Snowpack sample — Rabbit Ears Pass, Jackson County, Colorado, USA (12/17/25, 1:08 PM MST)
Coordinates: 40.387, -106.625
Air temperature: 34 °F
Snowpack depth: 46 cm
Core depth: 10 cm
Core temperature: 30.2 °F
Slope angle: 6°, slope face: 165°
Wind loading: medium
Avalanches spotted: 0
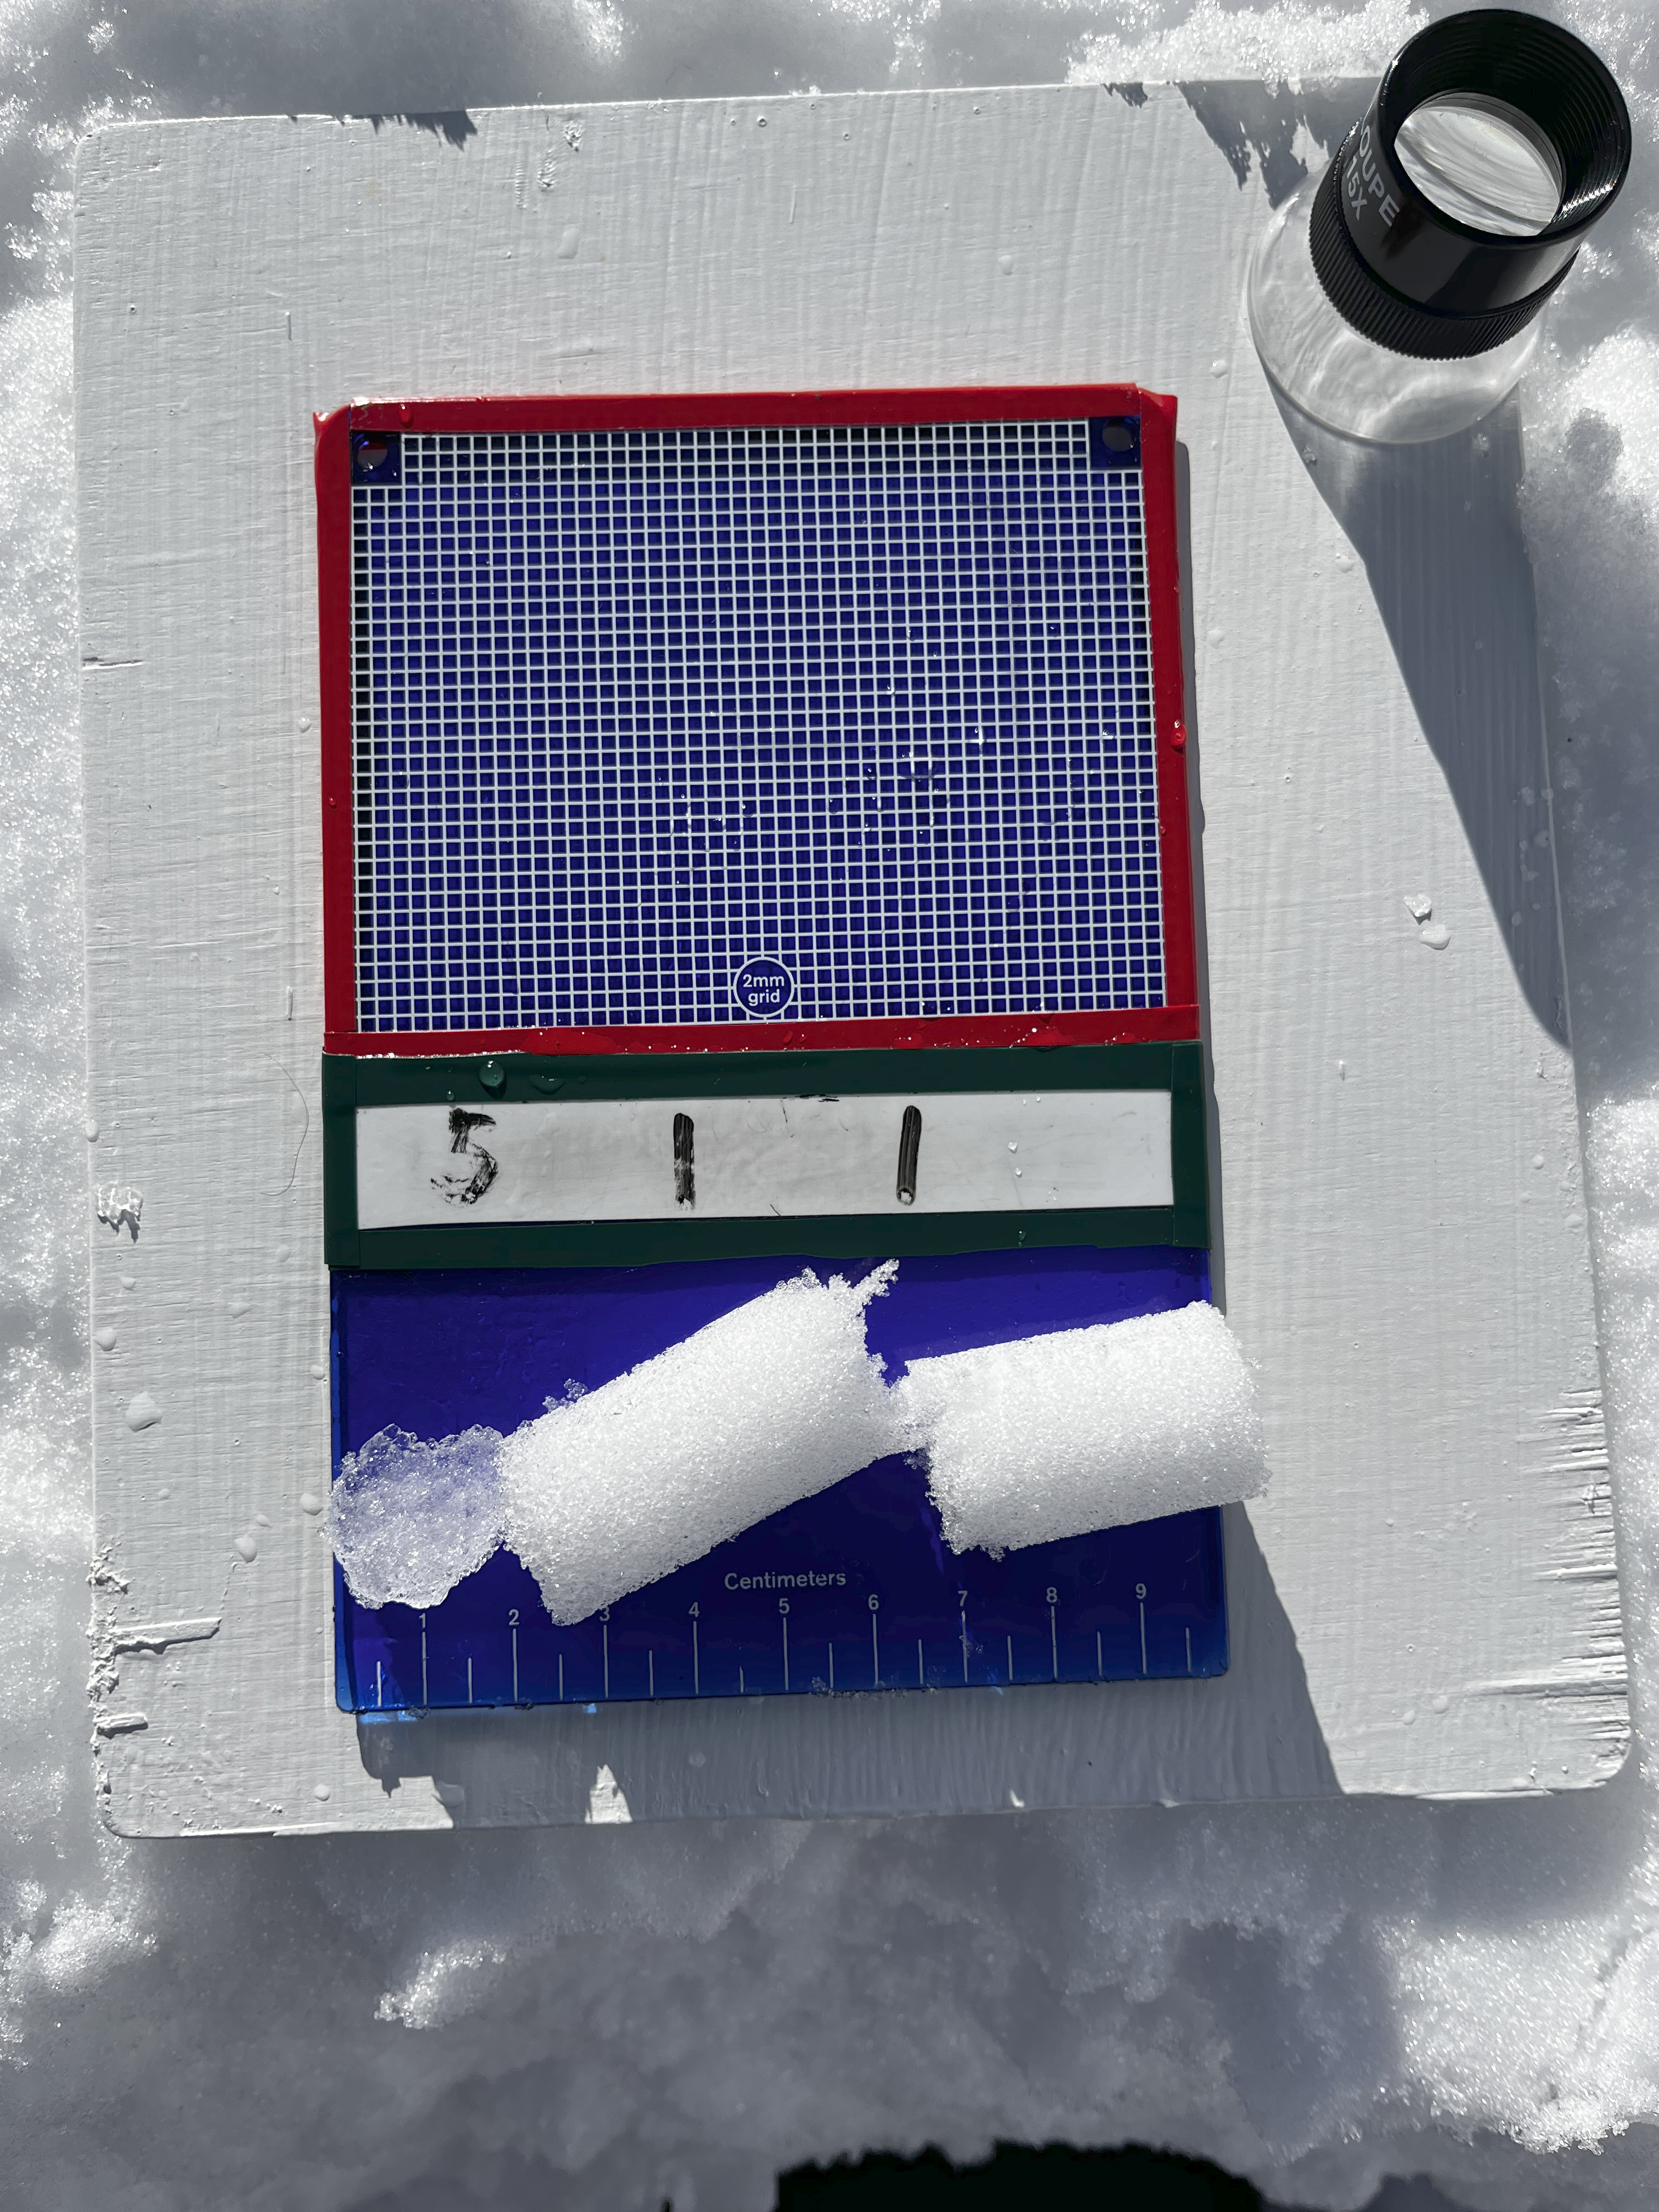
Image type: crystal_card
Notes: No avalanches spotted nearby, although collected in a meadowy area with minimal risk on this face of the pass.